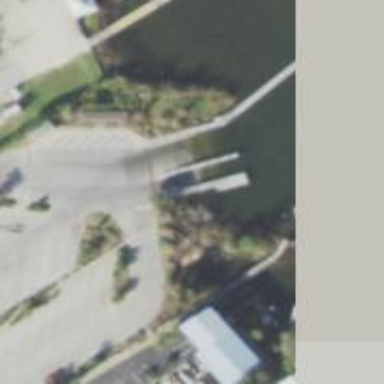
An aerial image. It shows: Slipway on leisure land.